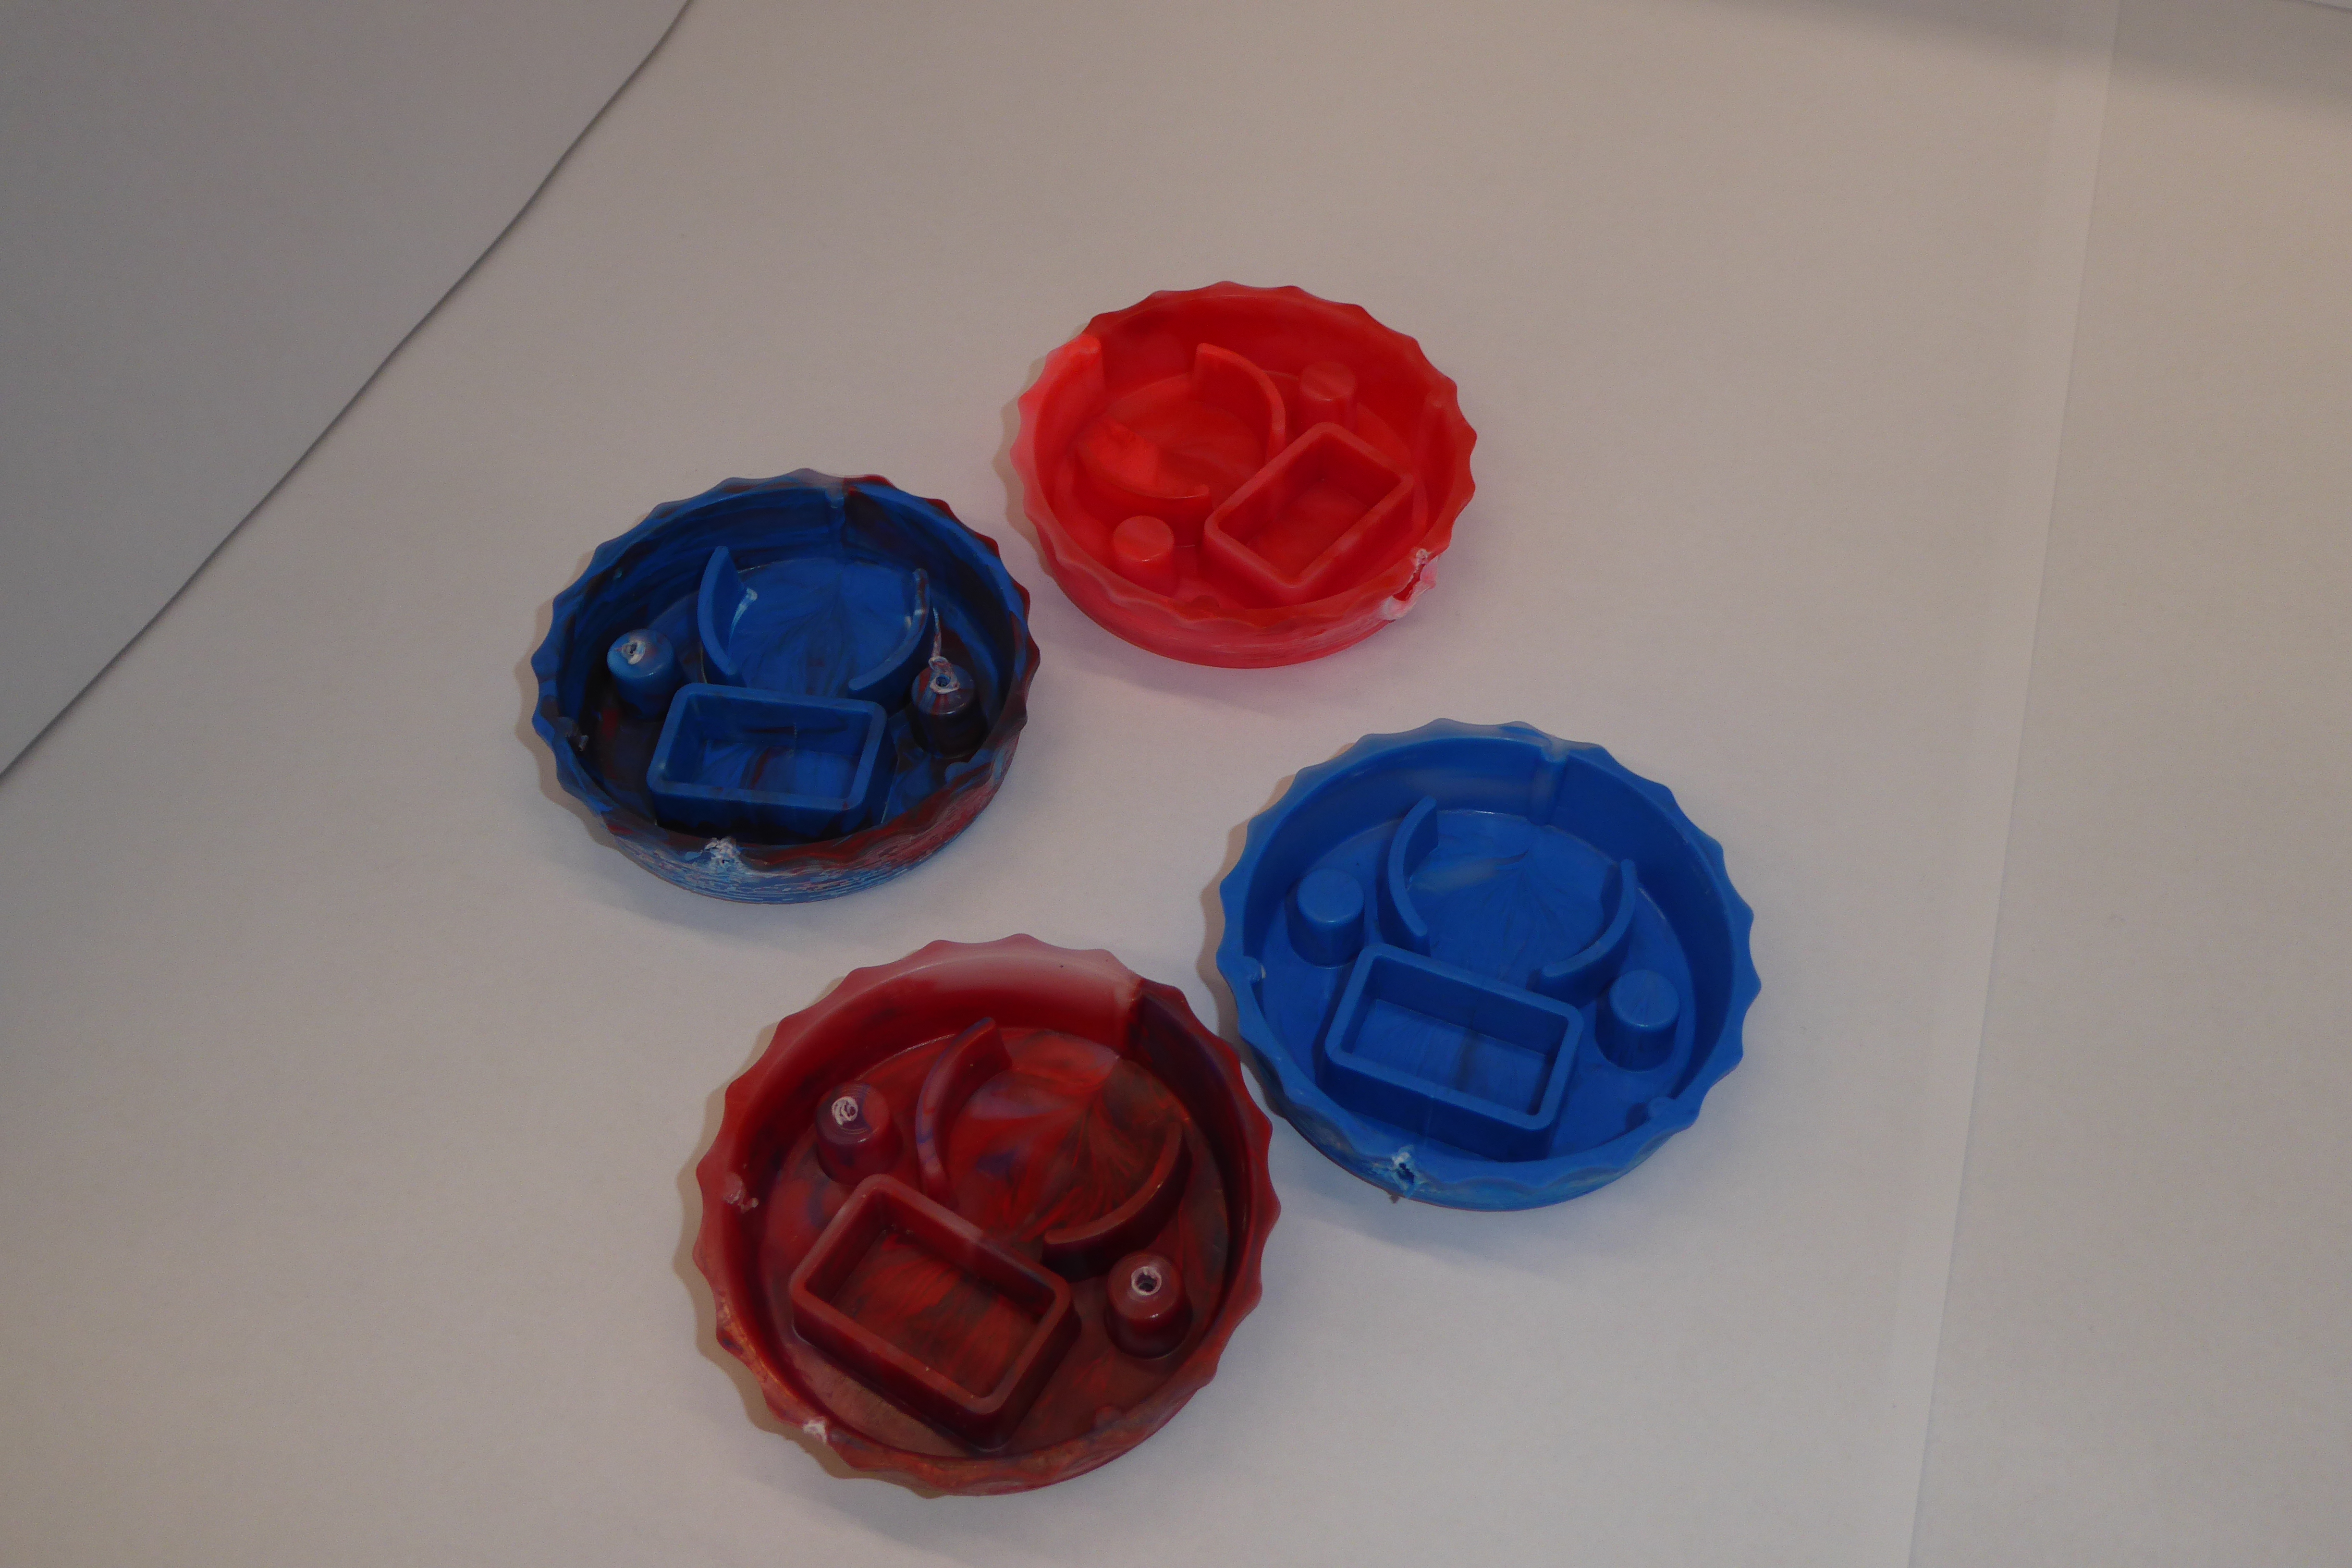
Label: Bottle Opener - Cover